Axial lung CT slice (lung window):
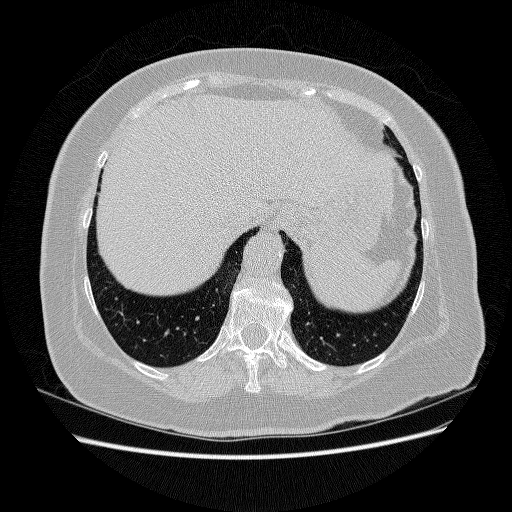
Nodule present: no